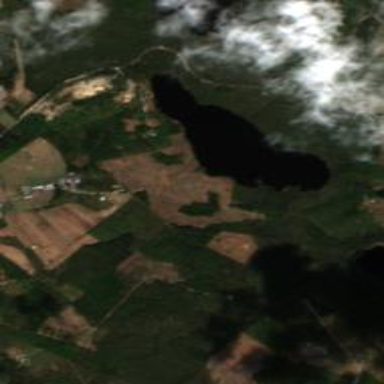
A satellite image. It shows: Serene lake.